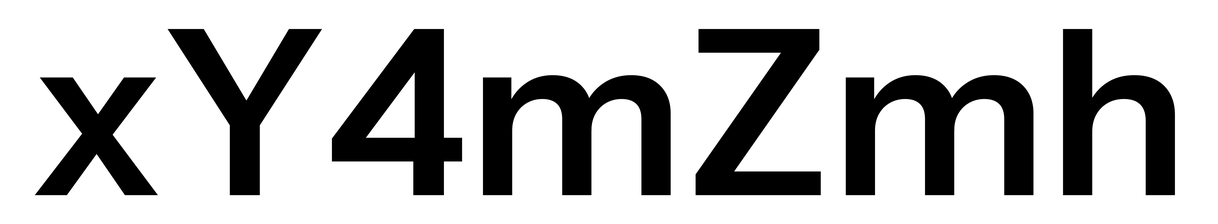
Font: InstrumentSans_SemiBold